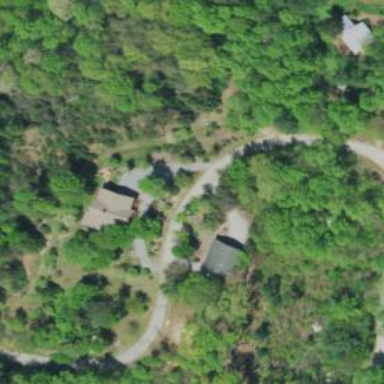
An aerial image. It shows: Driveway leading to service road.